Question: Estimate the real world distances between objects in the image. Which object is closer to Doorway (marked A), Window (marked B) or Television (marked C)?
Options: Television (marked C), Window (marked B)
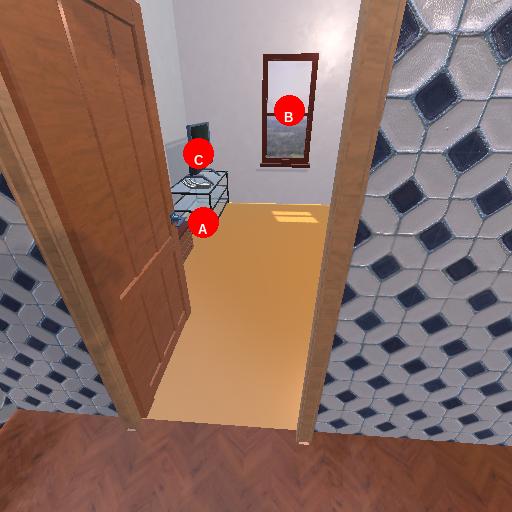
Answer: Television (marked C)